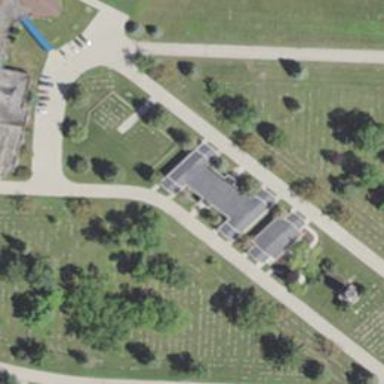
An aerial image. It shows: Mausoleum building.